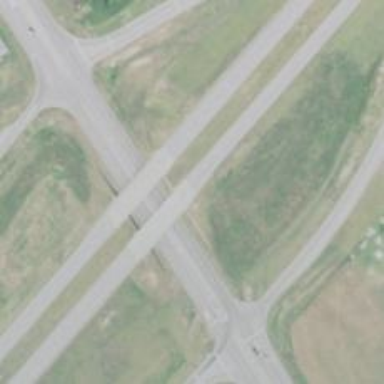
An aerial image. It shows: Bridge over motorway.